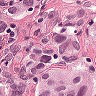
Metastatic tissue present: yes